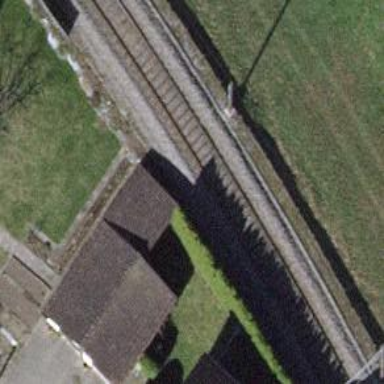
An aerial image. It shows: Single-track railway with electrified contact lines.